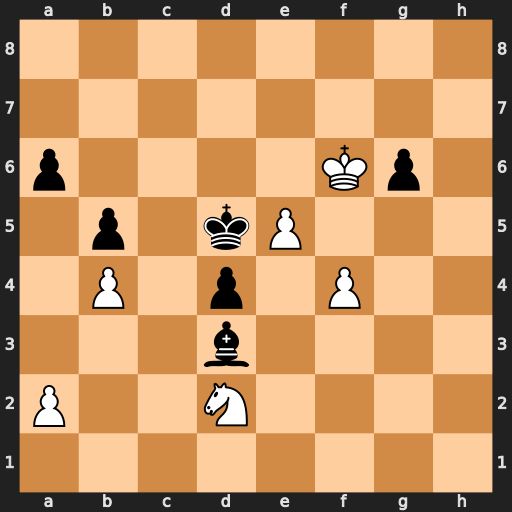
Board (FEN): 8/8/p4Kp1/1p1kP3/1P1p1P2/3b4/P2N4/8
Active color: w
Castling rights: -
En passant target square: -
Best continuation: e6 Bf5 e7